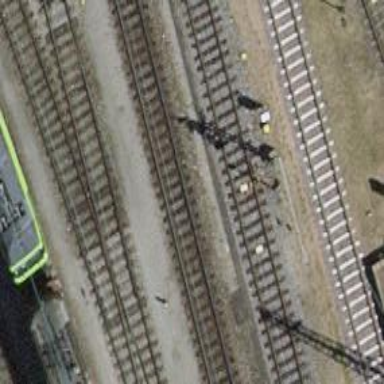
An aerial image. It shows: Railway signal.